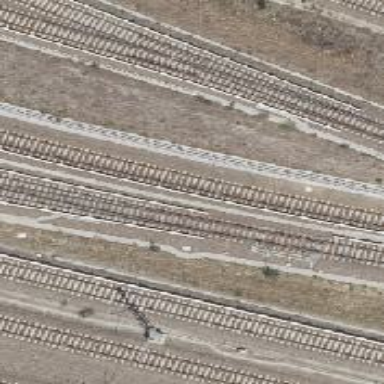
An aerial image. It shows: Electrified light rail railway.